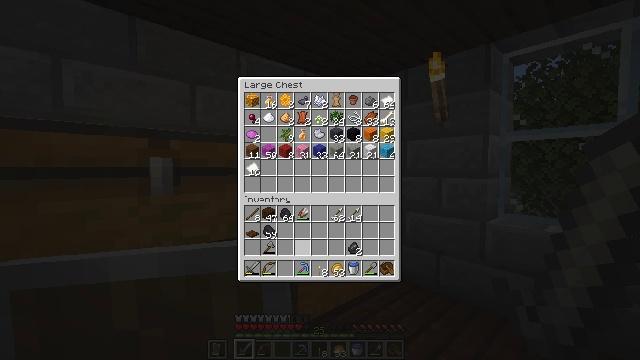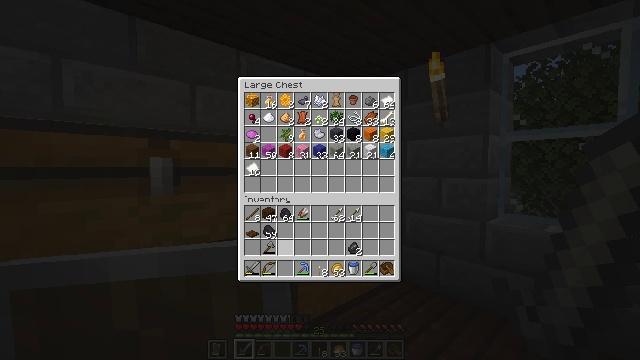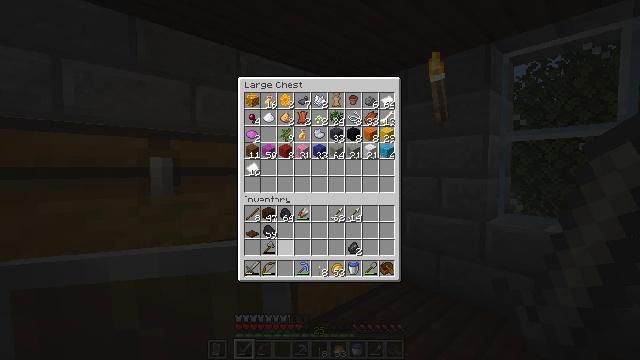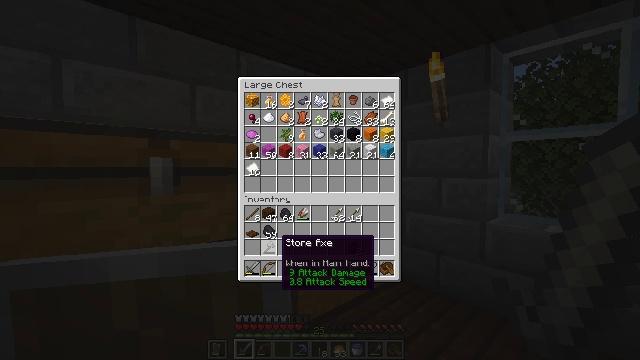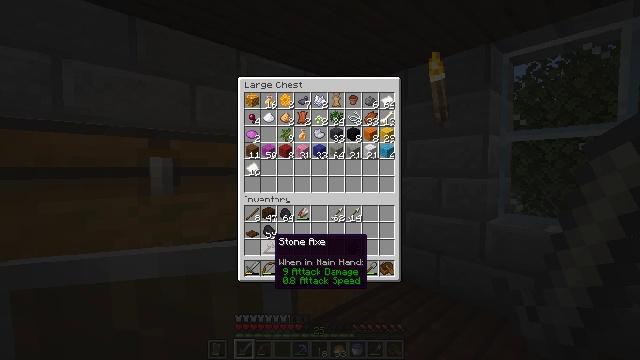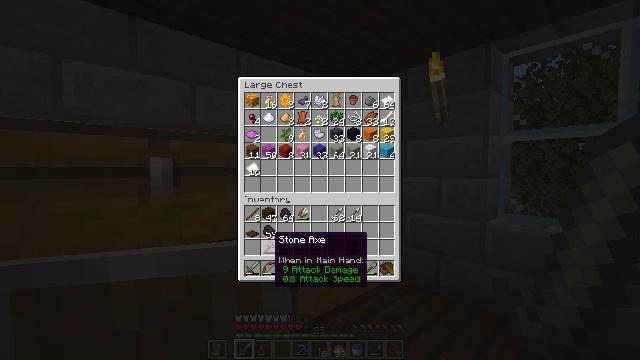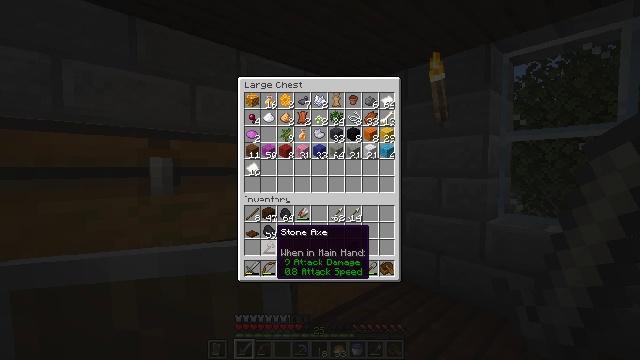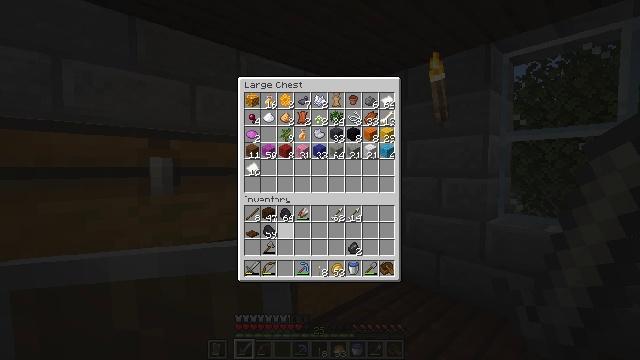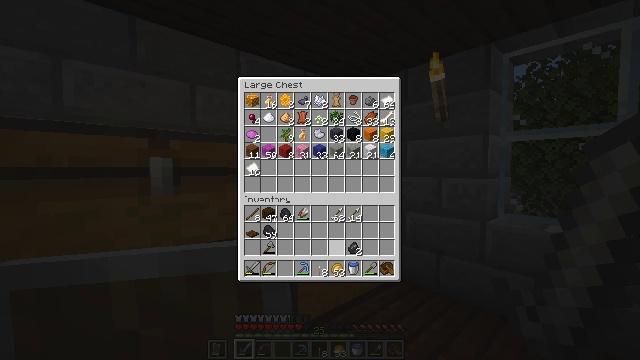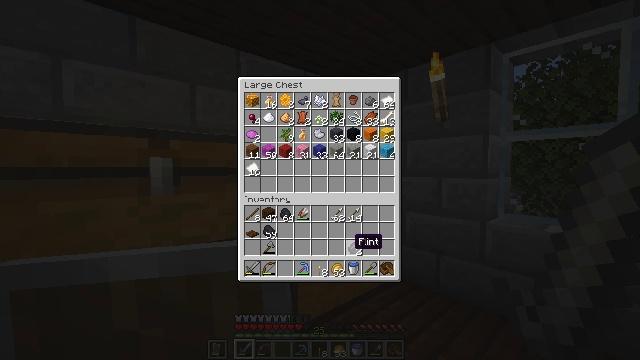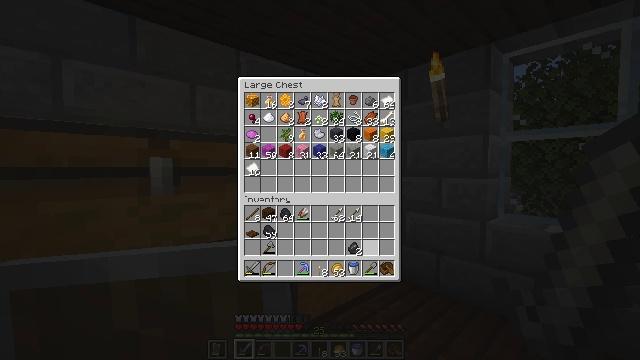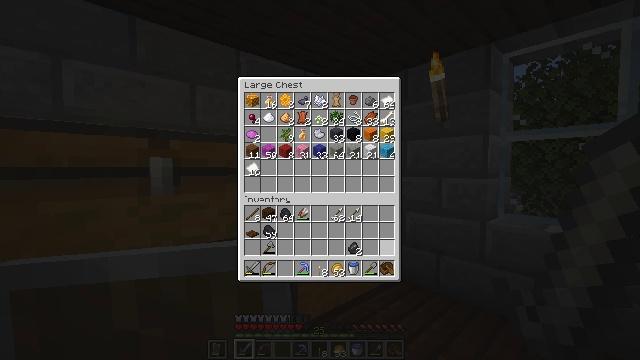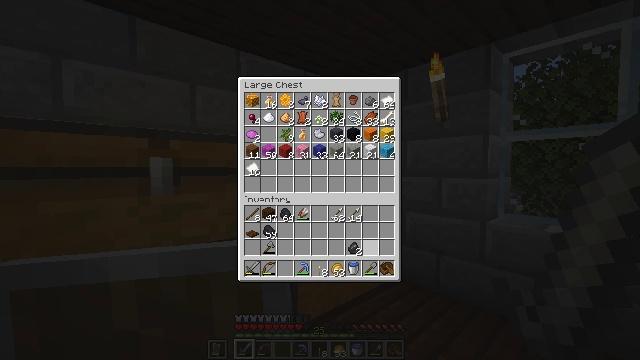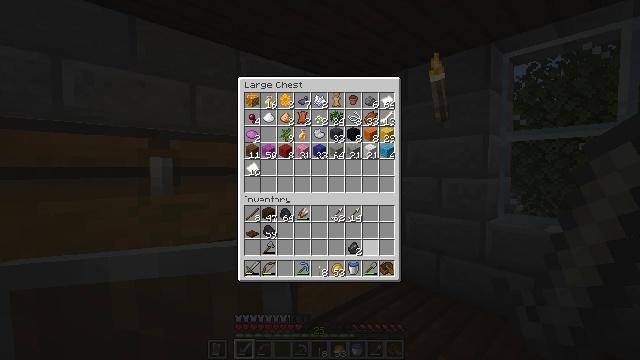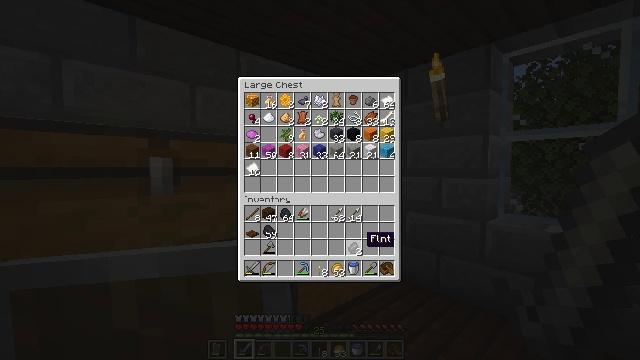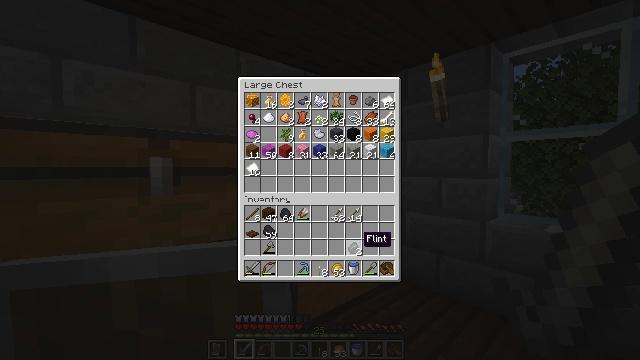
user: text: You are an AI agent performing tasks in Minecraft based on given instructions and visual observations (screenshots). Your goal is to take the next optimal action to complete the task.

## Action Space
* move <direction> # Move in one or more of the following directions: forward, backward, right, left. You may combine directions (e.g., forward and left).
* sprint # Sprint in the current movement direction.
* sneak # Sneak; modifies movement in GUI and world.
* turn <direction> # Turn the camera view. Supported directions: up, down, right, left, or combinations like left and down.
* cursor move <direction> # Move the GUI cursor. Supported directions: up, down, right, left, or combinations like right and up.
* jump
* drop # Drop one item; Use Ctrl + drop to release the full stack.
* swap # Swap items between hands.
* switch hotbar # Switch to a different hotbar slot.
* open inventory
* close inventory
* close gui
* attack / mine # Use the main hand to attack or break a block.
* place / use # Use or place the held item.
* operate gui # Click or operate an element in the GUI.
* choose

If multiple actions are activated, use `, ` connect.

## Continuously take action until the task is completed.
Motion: motion action
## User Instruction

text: Craft a coal block by filling the grid with coal.
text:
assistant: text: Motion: sneak, turn left
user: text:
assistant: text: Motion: sneak
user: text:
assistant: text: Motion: sneak, turn left
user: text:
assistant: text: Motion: sneak, turn left
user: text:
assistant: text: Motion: sneak
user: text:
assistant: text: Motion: sneak, turn up
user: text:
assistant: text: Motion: sneak, turn right
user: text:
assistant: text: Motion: sneak, turn right and down
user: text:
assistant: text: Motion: sneak, turn right
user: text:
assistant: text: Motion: sneak, turn right
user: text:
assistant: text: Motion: sneak, turn right
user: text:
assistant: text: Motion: sneak
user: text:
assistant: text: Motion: sneak, turn left
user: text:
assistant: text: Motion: sneak, turn left
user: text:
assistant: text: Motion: sneak
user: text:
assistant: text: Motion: sneak, attack / mine
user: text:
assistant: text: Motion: sneak, attack / mine
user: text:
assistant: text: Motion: sneak
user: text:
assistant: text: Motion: sneak
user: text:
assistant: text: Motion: sneak
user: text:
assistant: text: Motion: turn right and up
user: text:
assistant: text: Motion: turn right and up
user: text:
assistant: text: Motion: no_op
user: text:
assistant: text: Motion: no_op
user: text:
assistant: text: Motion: no_op
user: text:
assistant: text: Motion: no_op
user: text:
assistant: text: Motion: no_op
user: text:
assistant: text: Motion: no_op
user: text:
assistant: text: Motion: no_op
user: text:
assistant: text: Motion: no_op